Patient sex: M
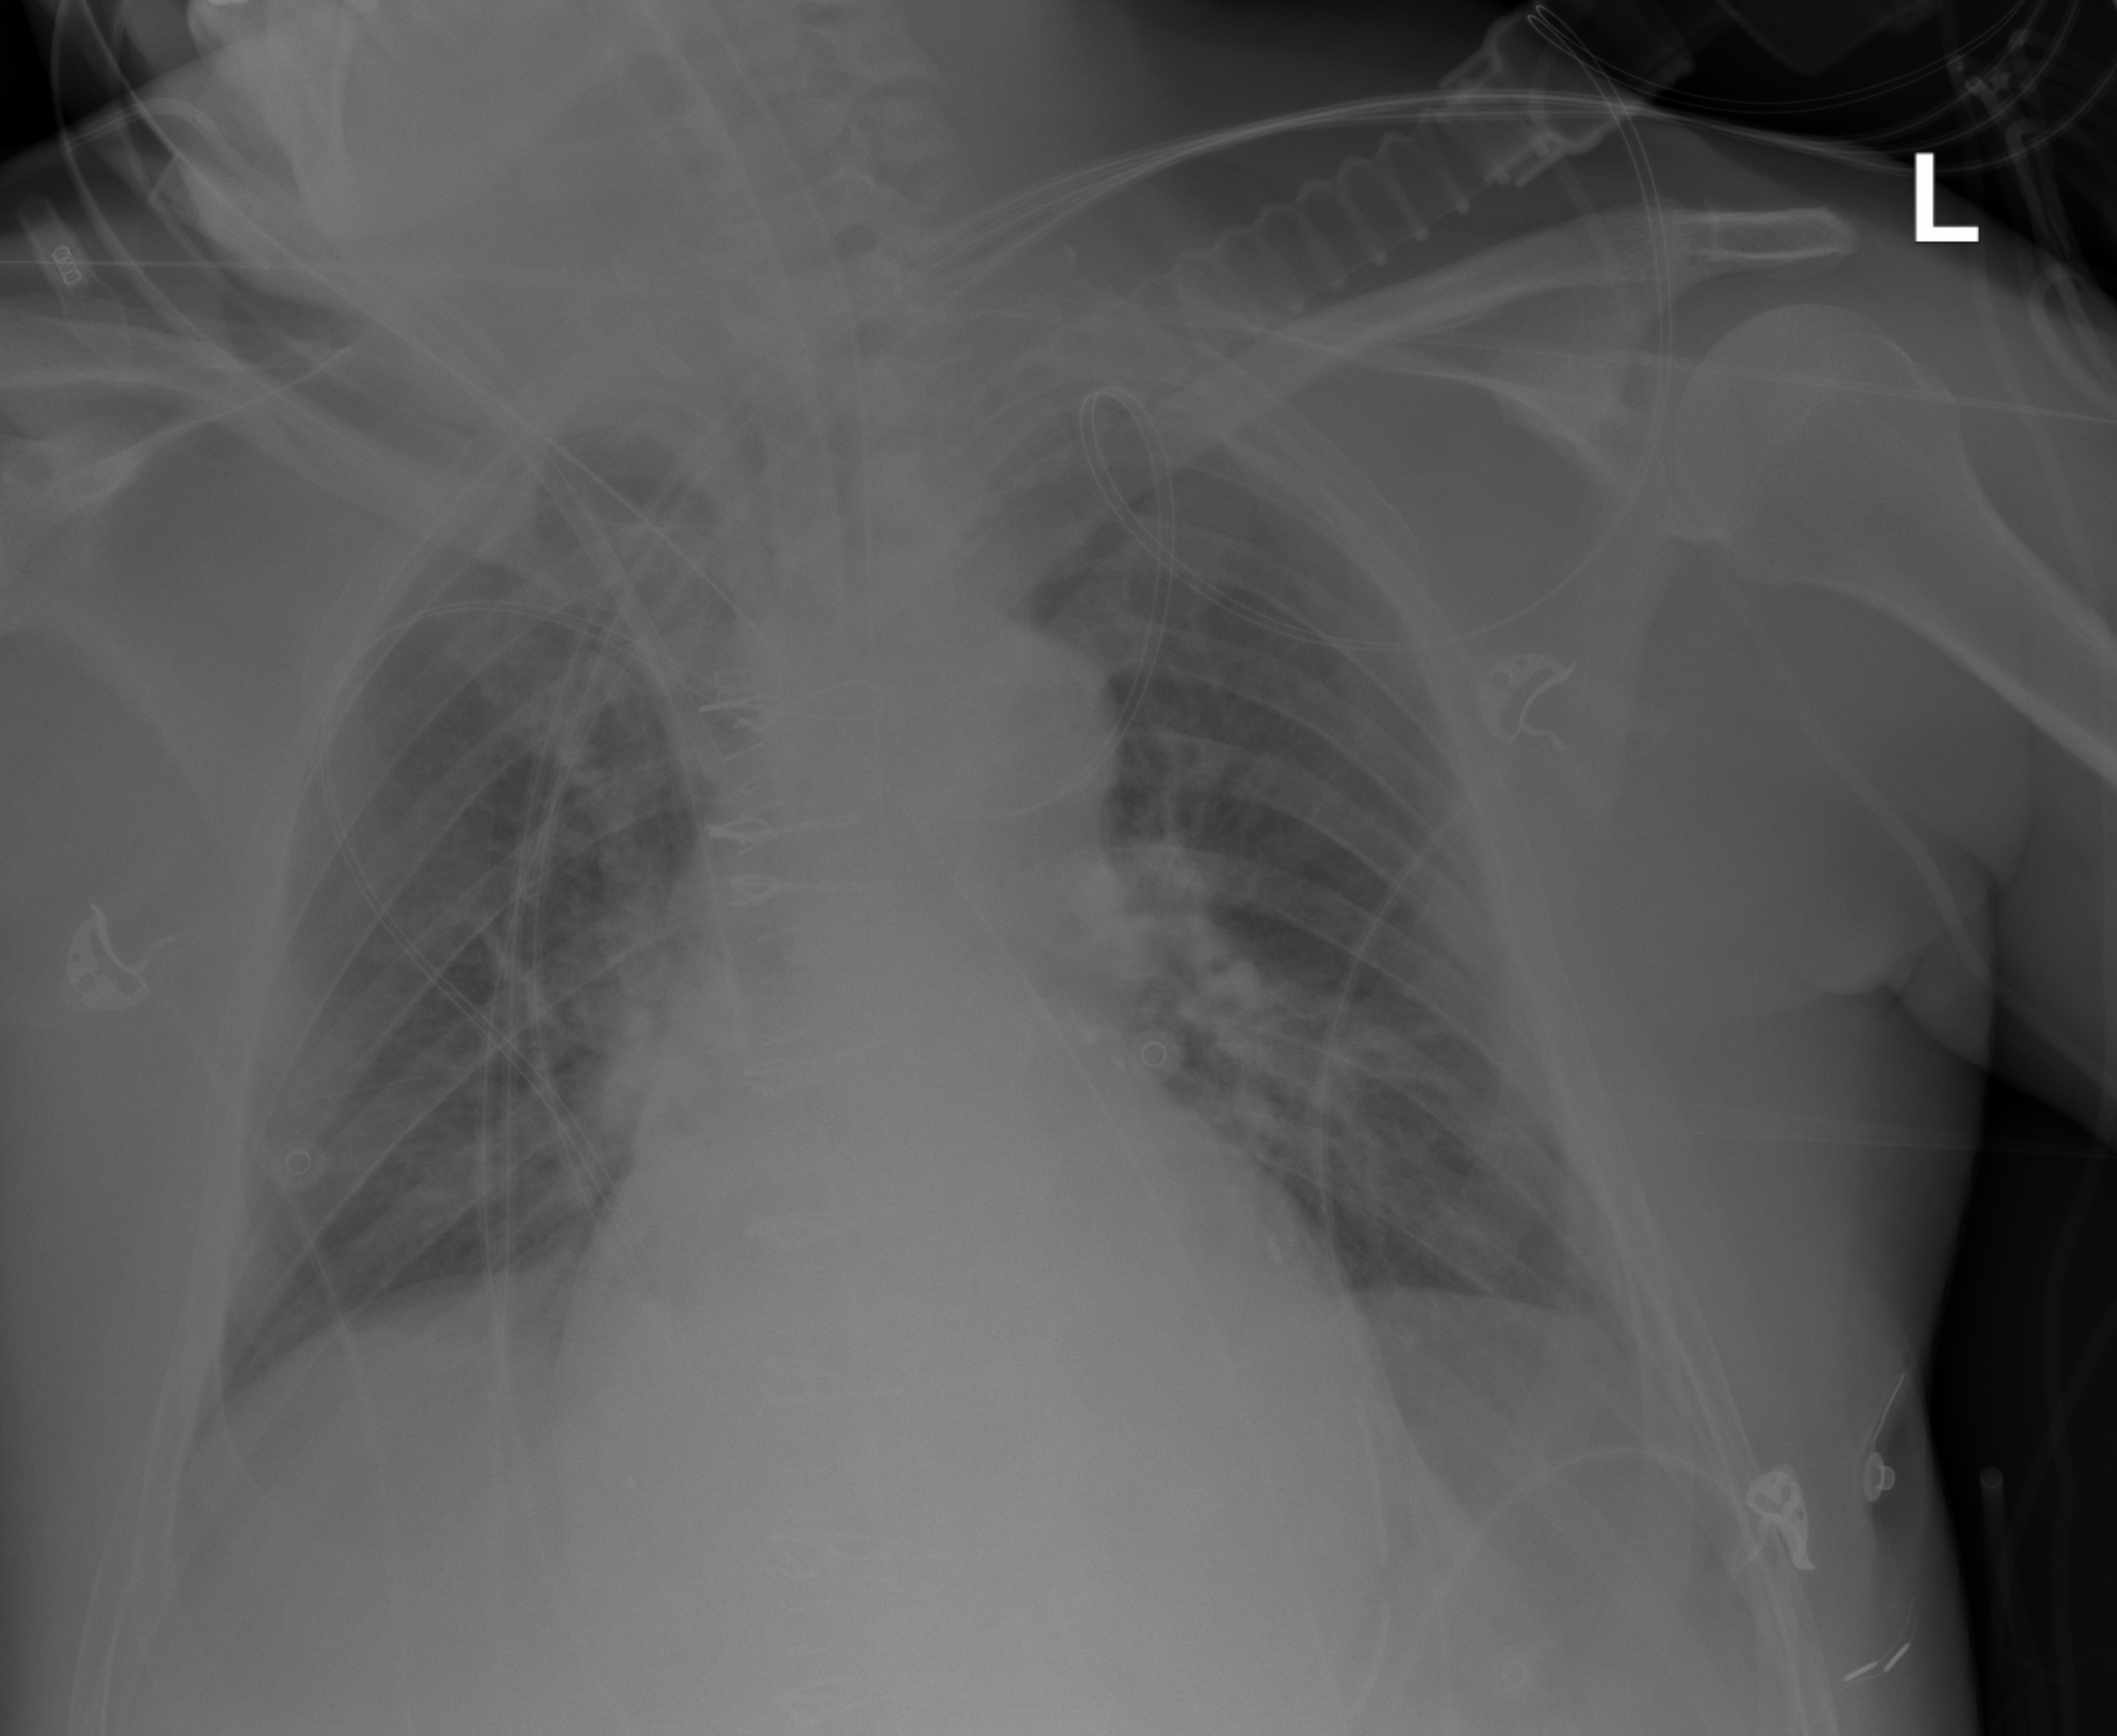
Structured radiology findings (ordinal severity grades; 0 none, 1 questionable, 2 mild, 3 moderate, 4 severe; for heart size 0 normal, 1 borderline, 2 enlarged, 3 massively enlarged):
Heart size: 1
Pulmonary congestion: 2
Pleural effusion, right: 0
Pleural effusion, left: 2
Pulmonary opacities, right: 0
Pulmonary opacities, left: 0
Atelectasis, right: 2
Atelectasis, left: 2